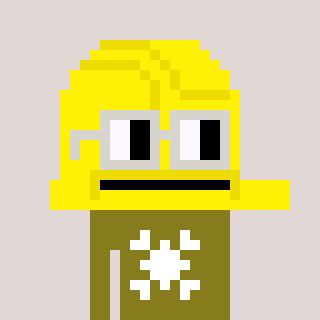
a pixel art character with square light gray glasses, a construction helmet-shaped head and a gunk-colored body on a warm background